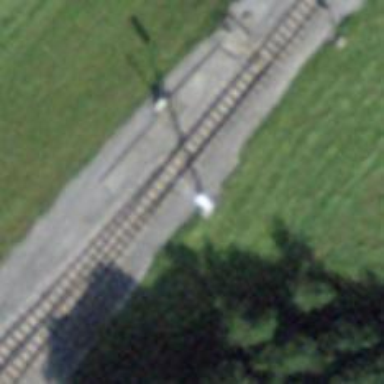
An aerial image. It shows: Railway switch.